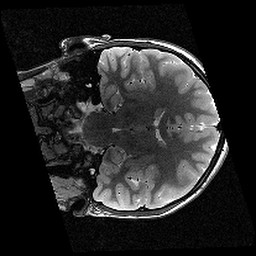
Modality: T2w
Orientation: coronal
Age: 11
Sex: female
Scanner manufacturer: siemens
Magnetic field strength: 3 T
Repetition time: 9.23 s
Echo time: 0.067 s